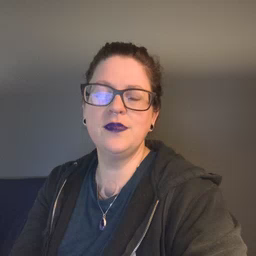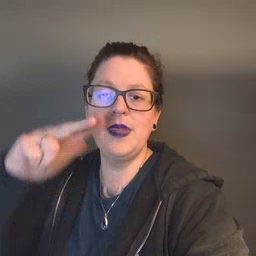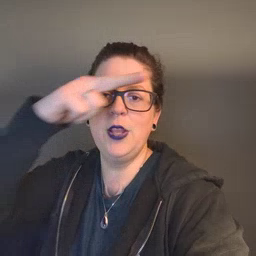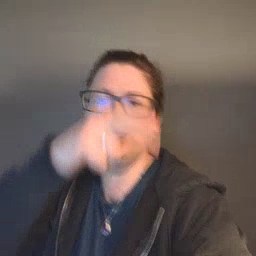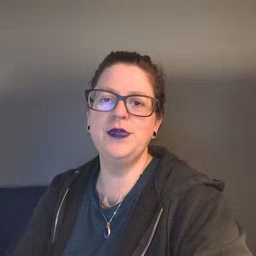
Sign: helicopter